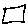
Label: square